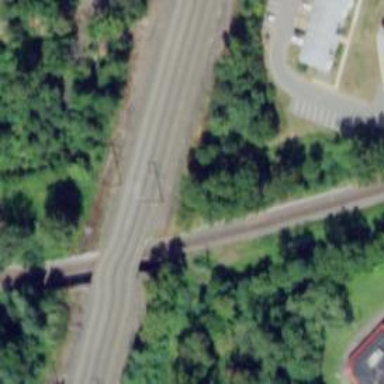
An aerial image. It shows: Railway bridge with electrified contact lines.